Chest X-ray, PA view. Patient: 49 years old, sex M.
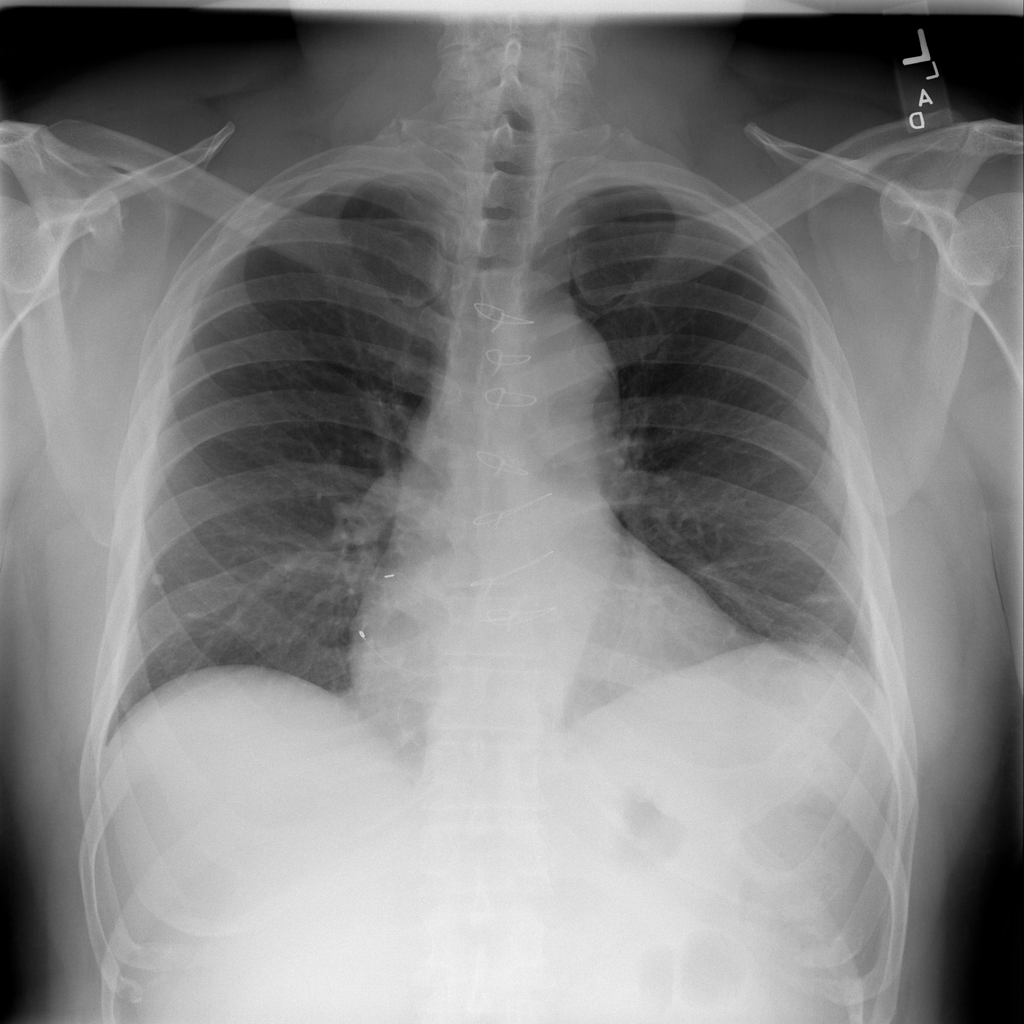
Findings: Atelectasis